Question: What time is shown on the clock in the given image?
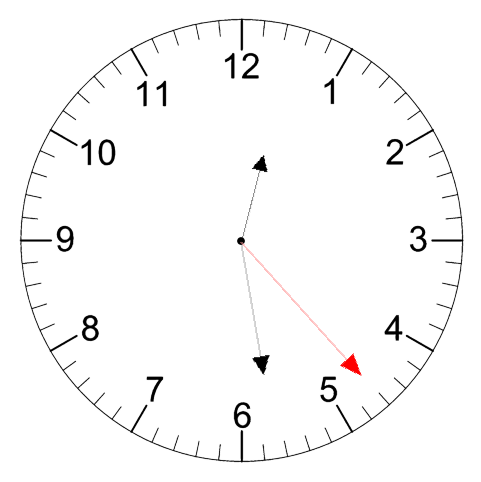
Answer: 12:28:23